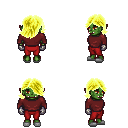
a pixel art fantasy rpg character, female body template, orc, green skin, maroon long-sleeve shirt, red pants, gold swoop hairstyle, metal gloves, white slippers, four views (front, back, left, right), 2x2 character sprite sheet, small pixel art, hard edges, no anti-aliasing